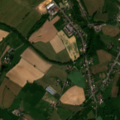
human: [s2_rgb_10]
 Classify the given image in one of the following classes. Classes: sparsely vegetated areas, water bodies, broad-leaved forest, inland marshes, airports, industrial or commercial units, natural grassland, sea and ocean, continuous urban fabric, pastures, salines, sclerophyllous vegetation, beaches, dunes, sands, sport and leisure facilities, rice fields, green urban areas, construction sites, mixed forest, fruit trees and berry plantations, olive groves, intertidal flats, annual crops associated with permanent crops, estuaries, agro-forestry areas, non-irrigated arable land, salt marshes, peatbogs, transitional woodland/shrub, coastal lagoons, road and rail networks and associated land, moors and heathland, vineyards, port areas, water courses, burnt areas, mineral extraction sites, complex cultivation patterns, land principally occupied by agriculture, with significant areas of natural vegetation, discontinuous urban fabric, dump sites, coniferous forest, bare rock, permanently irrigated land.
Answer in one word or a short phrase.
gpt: discontinuous urban fabric, pastures, complex cultivation patterns